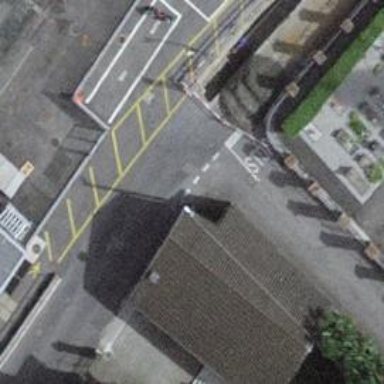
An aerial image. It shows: Stop road.